Interaction volume radius: 5 \u00c5
Interaction volume height: 20 \u00c5
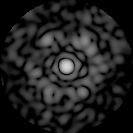
Disorder parameter: 0.6967